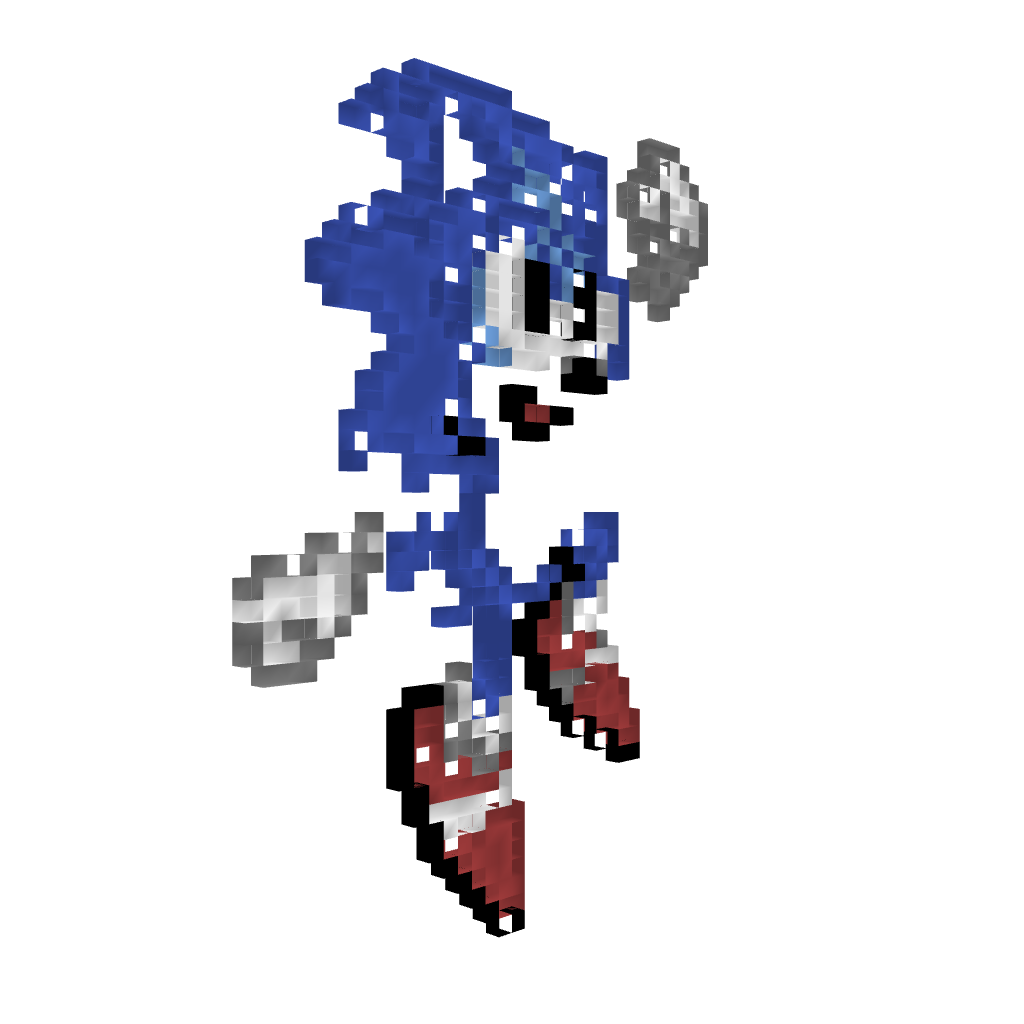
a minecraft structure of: Sonic from Sonic 2 bad low quality